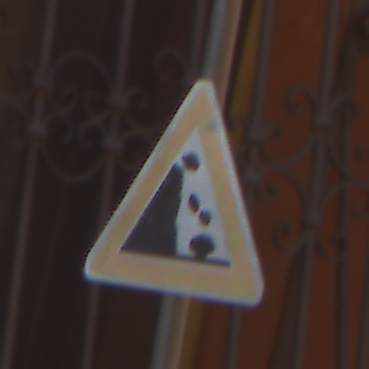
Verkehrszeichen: SteinschlagLinks
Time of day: MorningAfternoon
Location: Outdoor (Urban)
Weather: Clear
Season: NotSpecified
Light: Natural